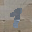
Label: 1